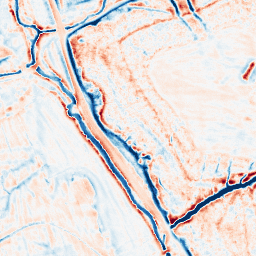
Category: edge_preserving
Decomposition family: bilateral
Decomposition parameters: d: 15
sigma_color: 50
sigma_space: 25
Upsampling method: sinc_blackman
Upsampling parameters: scale: 2
kernel_size: 16
Upsampling scale: 2